Question: I am looking for the proper term to describe this well-known property of collection objects, and more importantly, the way the stack diagram changes when variables are used to reference their elements:
'''
>>> x = 5
>>> l = [x]
>>> x += 1
>>> l
[5]
>>> x
6
'''
What is the name of what the list is doing to the variable 'x' to prevent it from being bound to any changes to the original value of 'x'? Shielding? Shared structure? List binding? Nothing is coming back from a Google search using those terms.
Here's an example with more detail (but doesn't have a definition, unfortunately).

<URL>
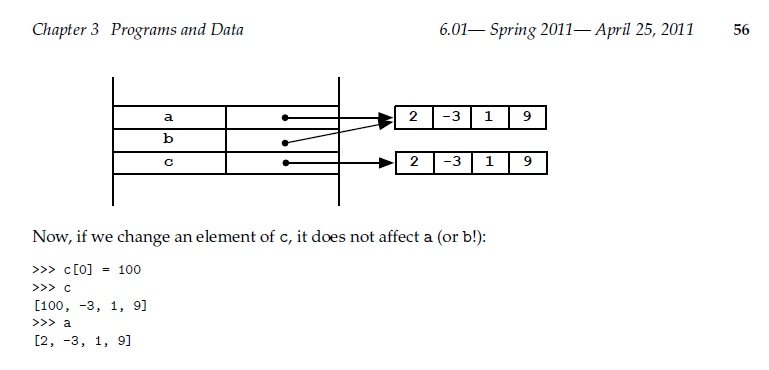
Answer: The behavior you're describing has to do with . If you're familiar with 'c', you're probably also familiar with "pointers." Pointers in 'c' can get complicated, and Python uses a data model that greatly simplifies things. But having a bit of background in 'c' helps understand Python's behavior here, which is closely related to the behavior of 'c' pointers. So "pointer," "reference," and "dereference" are all terms that are related to what you're talking about, although none of them is quite a "name" for it. Perhaps the best name for it is "indirection" -- though that's a bit too abstract and inclusive; this is a very specific kind of indirection. Perhaps "reference semantics"? Here's a <URL> turns up a few useful hits.
But if you don't have any background in 'c', here's my best explanation. In short, you can think of a Python name as a pointer to an object. So when you assign a name to a value, you're "pointing" that name at the value. Then, when you assign a new value to the name, you point it at a new value; but the old value isn't changed at all as a result. This seems natural when thinking about names as pointers here; the "value of the name" is changed, but the "value of the value" is not.
The thing that's a bit confusing is that '+=' behaves inconsistently. When you use '+=' on a number, the result makes perfect sense using the above metaphor:
'''
x = 5
y = x
x += 1
print x, y
# 6 5
'''
The behavior is exactly the same as it would be if you did 'x = x + 1'.
But sometimes '+=' is overloaded in a way that does in-place mutation. It's a pragmatic, but slightly inconsistent, idiom:
'''
x = [5]
y = x
x += [6]
print x, y
# [5, 6] [5, 6]
'''
So here, the "value of the value" changed. This is actually not my favorite thing about Python, but there are good reasons for it.